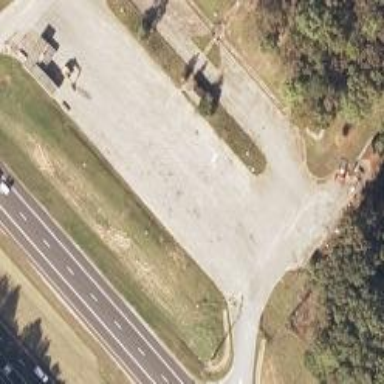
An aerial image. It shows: Rest area on the road.